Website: bh-photo
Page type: account-dashboard
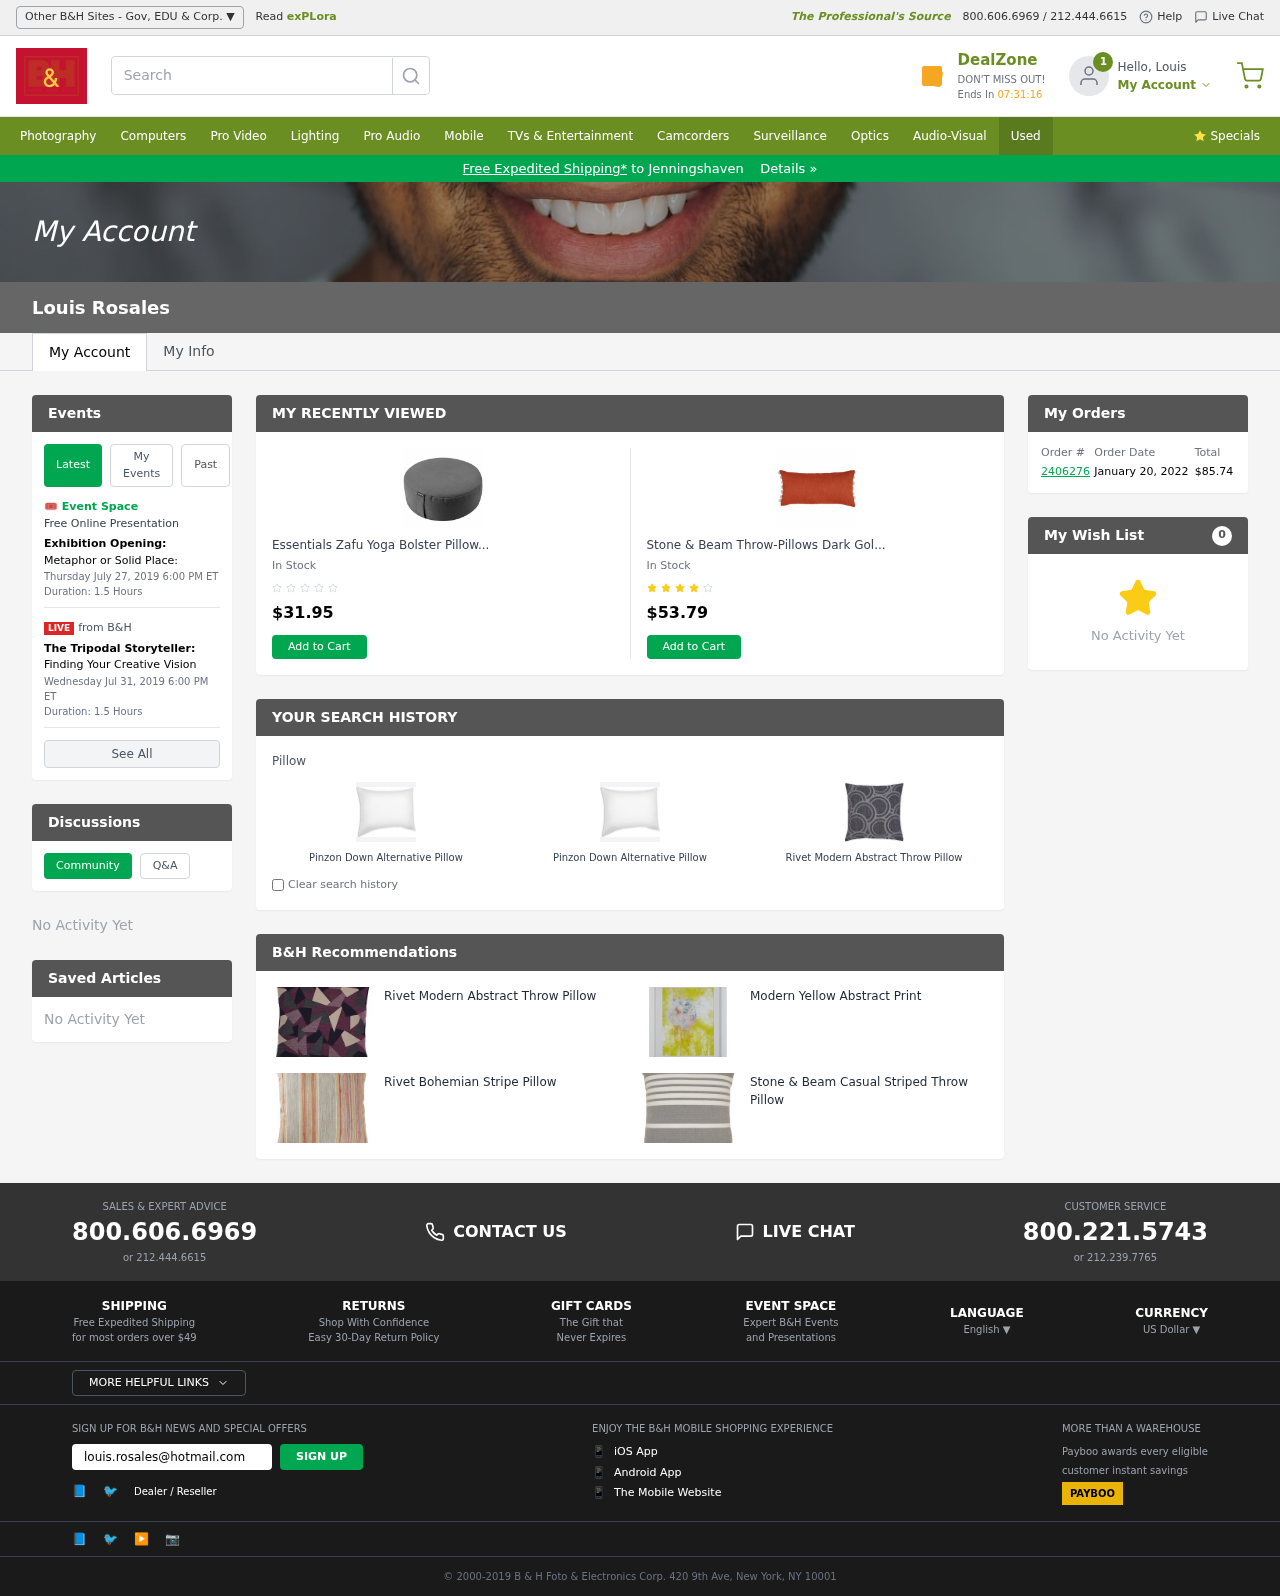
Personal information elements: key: PII_CITY
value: Jenningshaven
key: PII_EMAIL
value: louis.rosales@hotmail.com
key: PII_FIRSTNAME
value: Louis
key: PII_FULLNAME
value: Louis Rosales
Product elements: key: PRODUCT1_NAME
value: Essentials Zafu Yoga Bolster Pillow (Grey)
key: PRODUCT1_PRICE
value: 31.95
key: PRODUCT2_NAME
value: Stone & Beam Throw-Pillows Dark Gold York
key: PRODUCT2_PRICE
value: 53.79
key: PRODUCT3_ITEM_CATEGORY
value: Pillow
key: PRODUCT3_NAME
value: Pinzon Down Alternative Pillow
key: PRODUCT4_NAME
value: Pinzon Down Alternative Pillow
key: PRODUCT5_NAME
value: Rivet Modern Abstract Throw Pillow
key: PRODUCT6_NAME
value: Rivet Modern Abstract Throw Pillow
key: PRODUCT7_NAME
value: Modern Yellow Abstract Print
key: PRODUCT8_NAME
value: Rivet Bohemian Stripe Pillow
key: PRODUCT9_NAME
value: Stone & Beam Casual Striped Throw Pillow
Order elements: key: ORDER_ID
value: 2406276
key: ORDER_DATE
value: January 20, 2022
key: ORDER_TOTAL
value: $85.74
Other elements: key: WISHLIST_COUNT
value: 0